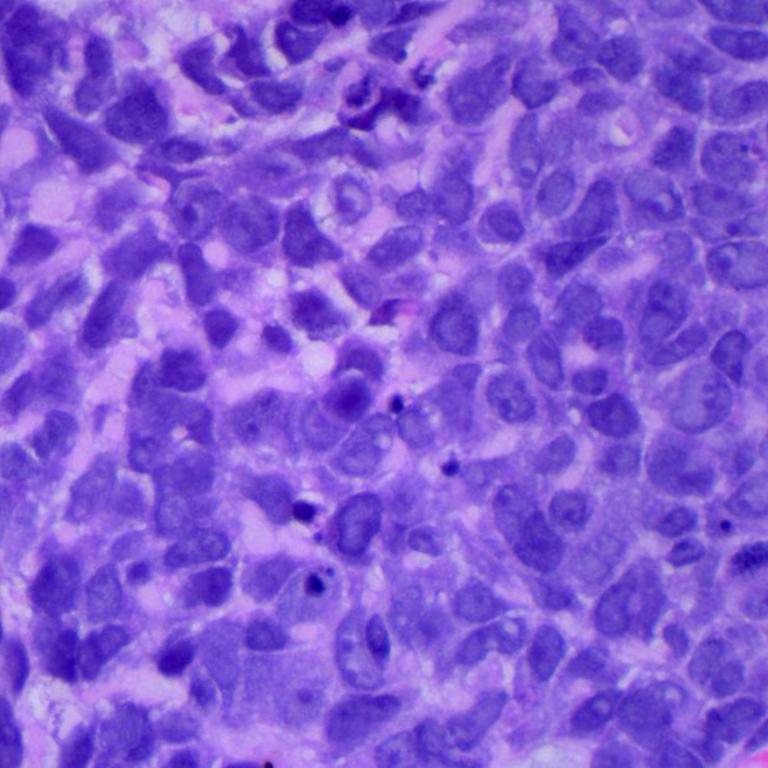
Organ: lung
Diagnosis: squamous carcinomas